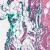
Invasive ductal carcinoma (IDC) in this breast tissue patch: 0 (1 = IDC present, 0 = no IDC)